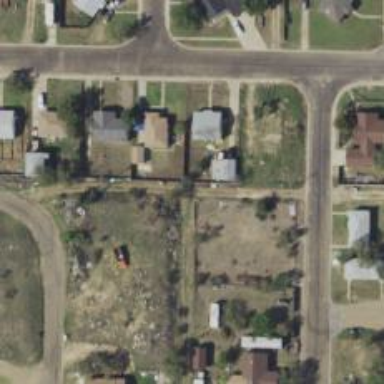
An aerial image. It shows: Alley classified as service road.